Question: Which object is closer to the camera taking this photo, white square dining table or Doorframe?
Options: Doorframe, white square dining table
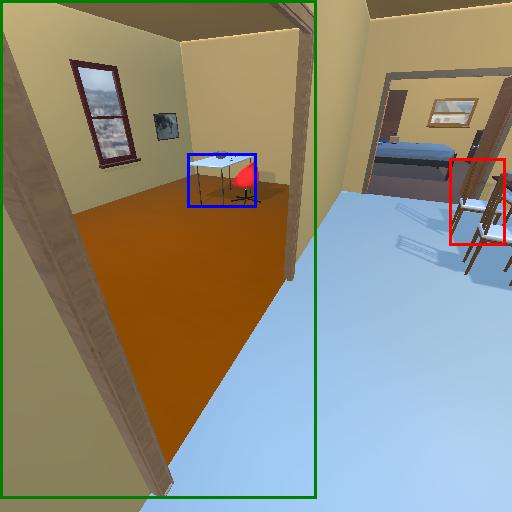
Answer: Doorframe